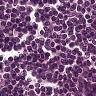
Metastatic tissue present: no